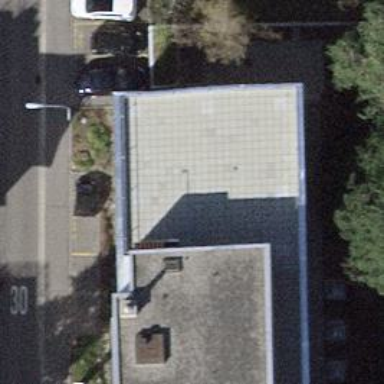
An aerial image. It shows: Healthcare clinic is depicted in the image.